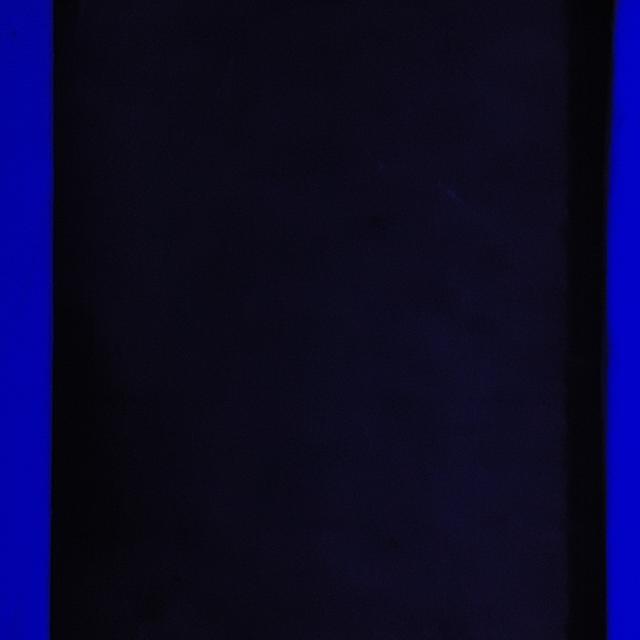
Canine fungal skin infection — characterized by alopecia, scaling, crusting, and circular lesions. Common agents include Malassezia and Candida species.